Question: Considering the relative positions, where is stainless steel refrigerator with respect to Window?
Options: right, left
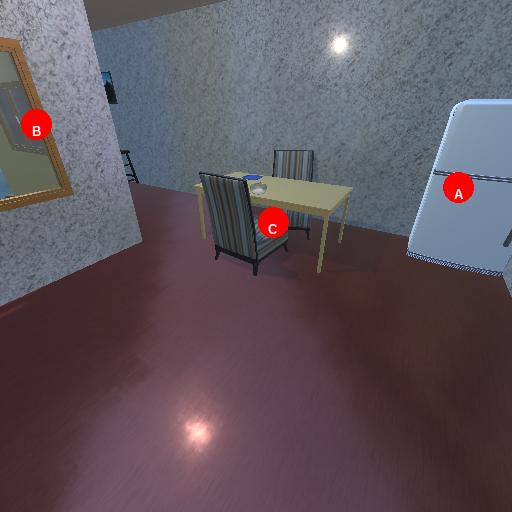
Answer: right